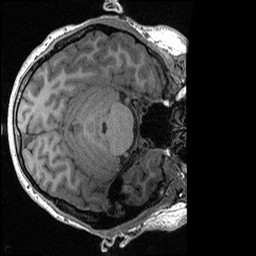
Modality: T1w
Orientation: axial
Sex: male
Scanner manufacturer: ge
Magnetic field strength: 3 T
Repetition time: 0.0064 s
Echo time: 0.00281 s